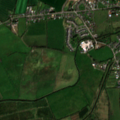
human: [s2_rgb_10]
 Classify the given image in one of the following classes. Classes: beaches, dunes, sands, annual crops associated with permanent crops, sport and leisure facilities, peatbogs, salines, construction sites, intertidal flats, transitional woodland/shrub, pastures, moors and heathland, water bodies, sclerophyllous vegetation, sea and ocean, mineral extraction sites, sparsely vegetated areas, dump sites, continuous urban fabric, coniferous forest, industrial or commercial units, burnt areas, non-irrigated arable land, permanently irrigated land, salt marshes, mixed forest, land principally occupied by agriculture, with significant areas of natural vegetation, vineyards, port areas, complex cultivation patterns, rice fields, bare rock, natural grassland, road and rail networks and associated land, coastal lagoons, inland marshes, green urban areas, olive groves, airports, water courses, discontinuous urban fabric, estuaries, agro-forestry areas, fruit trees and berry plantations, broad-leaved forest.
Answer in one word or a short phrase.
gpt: discontinuous urban fabric, pastures, complex cultivation patterns, mixed forest, transitional woodland/shrub